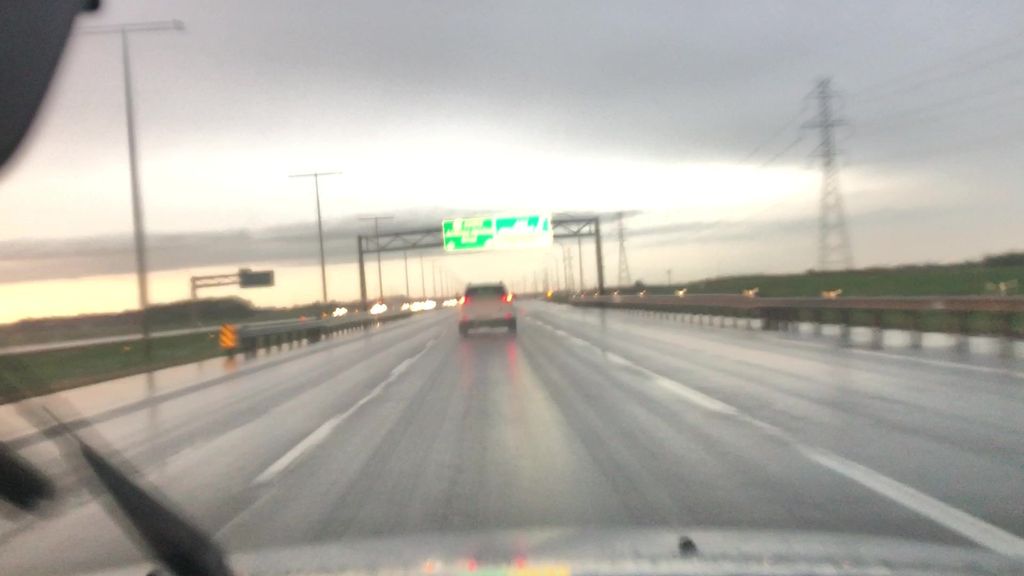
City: edmonton